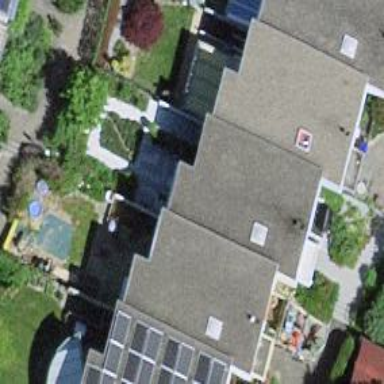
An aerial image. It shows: Flat roof terrace building.